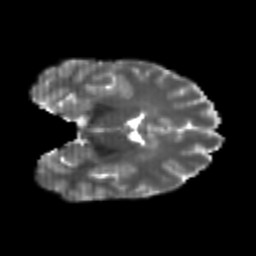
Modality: T2w
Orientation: coronal
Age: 22
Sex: male
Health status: healthy
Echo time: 0.074 s